Field crop: maize
Growth stage: 2
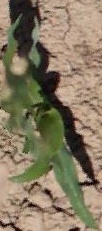
Species: maize